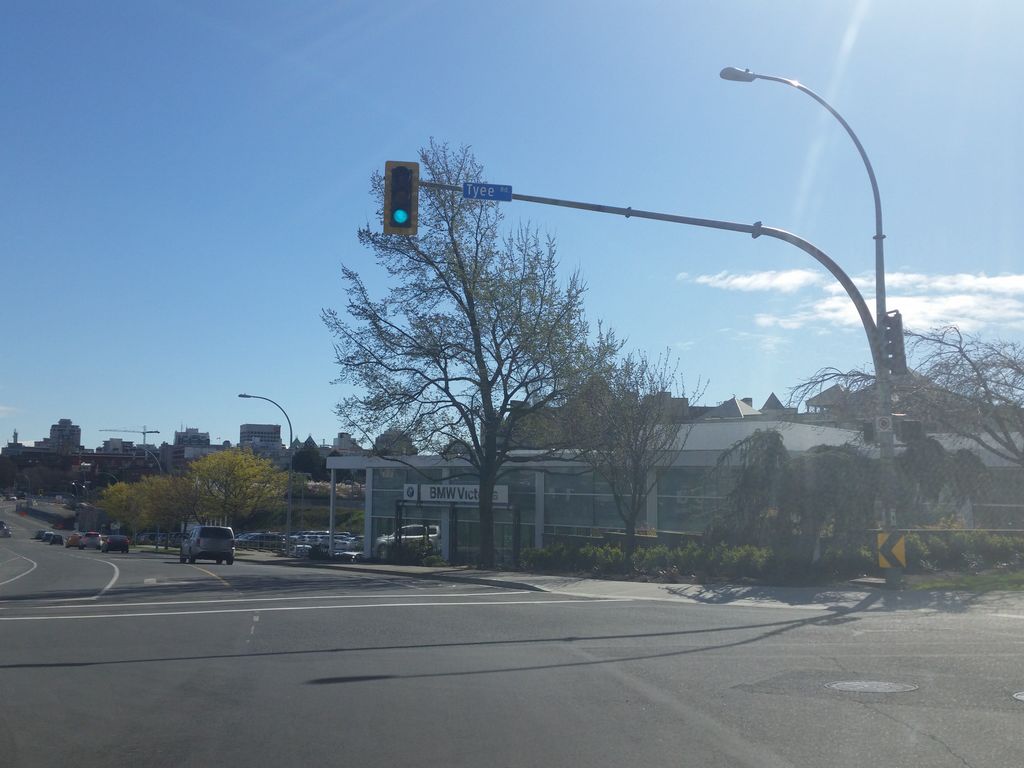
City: victoria